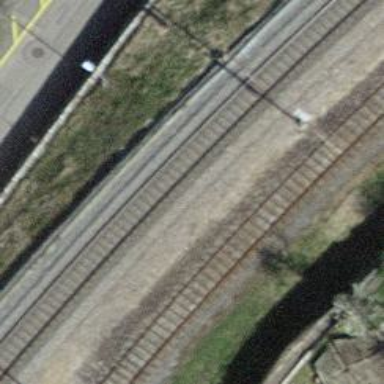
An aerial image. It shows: Single railway track with electrified contact line.